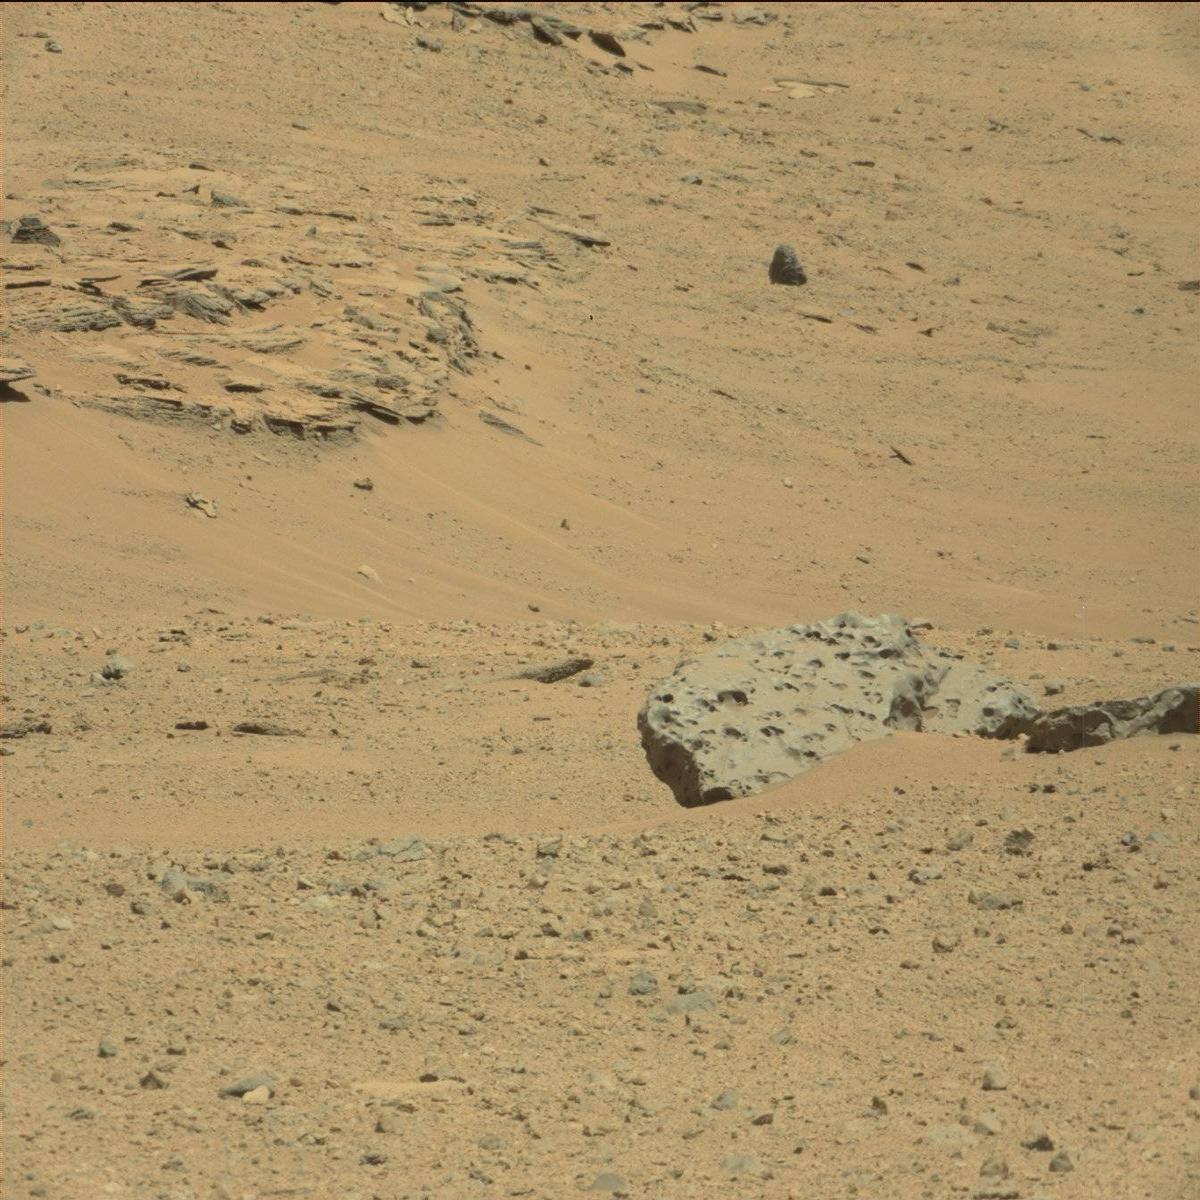
Terrain classes present: Bedrock, Rock, Sand / Soil